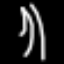
Label: palm tree